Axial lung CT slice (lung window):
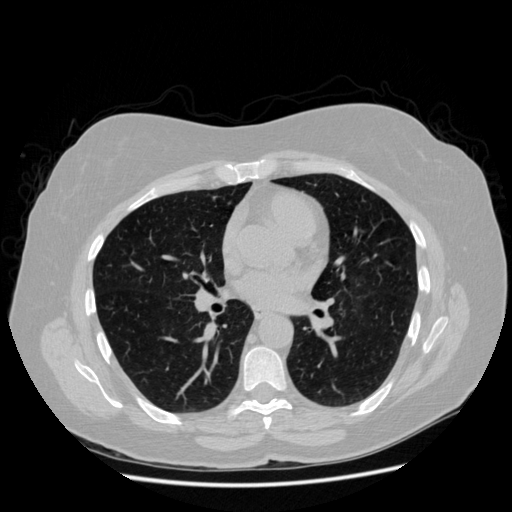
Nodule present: no